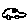
Label: car